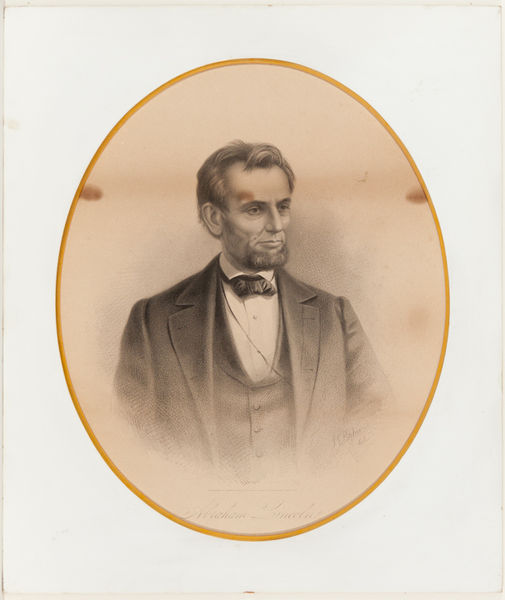
Titel: Abraham Lincoln
Künstler: Joseph E. Baker
Standort: Amherst (Massachusetts, USA)
Institution: Mead Art Museum, Amherst College
Schlagwörter: portrait, picture, pink, print, brown, grafik, suit, drawing, oval, beard, jacket, tie, mann, vest, porträt, waistcoat, shirt, border, photograph, zeichnung, button, bowtie, sepia, slaves, black&white, vintage, abraham lincoln, honest, lincoln, spotted, abraham, medaillon, president, honest abe, abe, old photograph, benjamin franklin, 19 jh